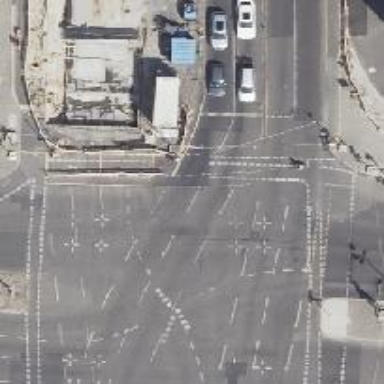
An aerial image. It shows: Footway with pedestrian crossing. The crossing has central island and pedestrian signals.